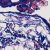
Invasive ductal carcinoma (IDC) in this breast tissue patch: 0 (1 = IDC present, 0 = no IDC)